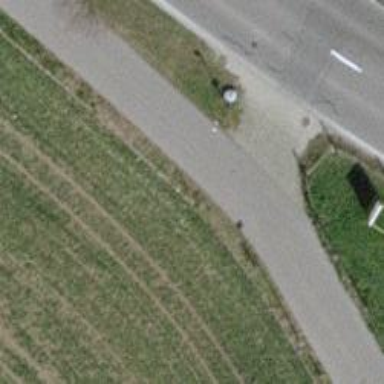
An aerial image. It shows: Service road with grass paver surface.